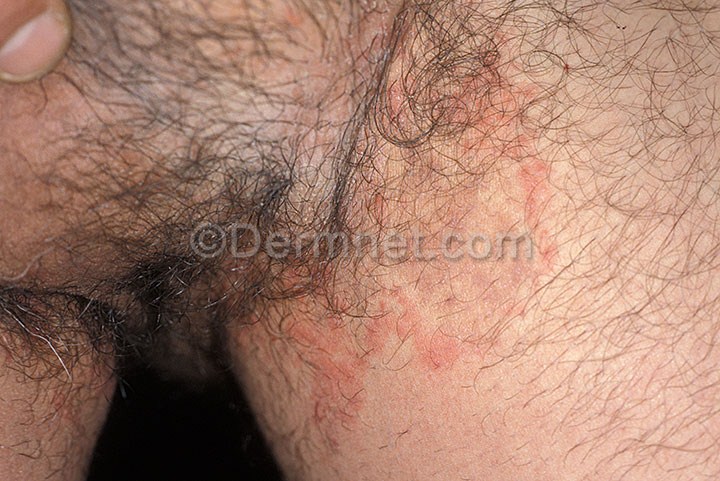
Disease: Tinea Ringworm Candidiasis and other Fungal Infections